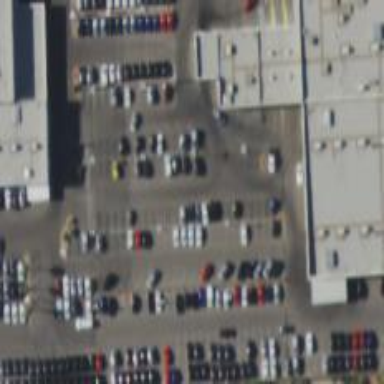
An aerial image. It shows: Building that houses car shop.